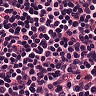
Metastatic tissue present: no